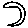
Label: moon